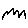
Label: zigzag